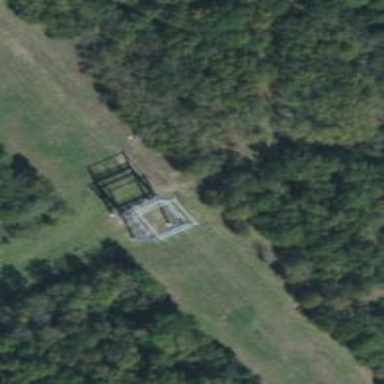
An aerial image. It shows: Switch tower used for power distribution.